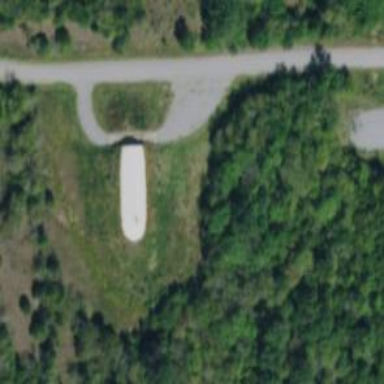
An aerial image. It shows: Military bunker.